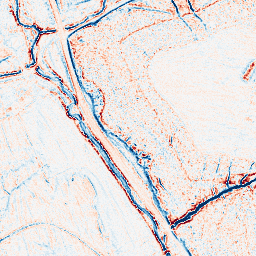
Category: edge_preserving
Decomposition family: anisotropic_diffusion
Decomposition parameters: iterations: 20
kappa: 10
gamma: 0.05
Upsampling method: bicubic
Upsampling parameters: scale: 2
Upsampling scale: 2